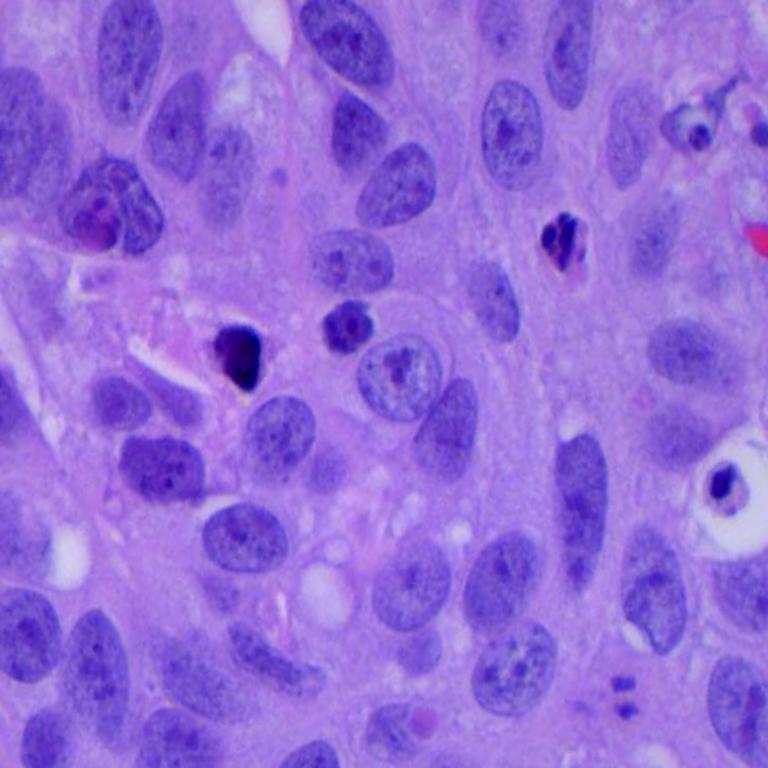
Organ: lung
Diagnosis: squamous carcinomas